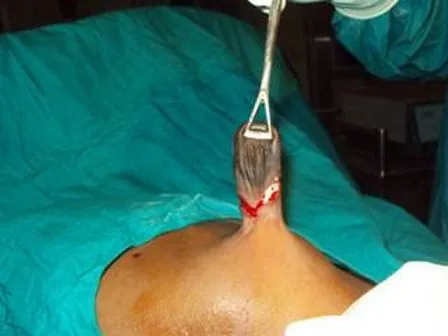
V-shaped cuts leaving two half cones.
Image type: medical_photograph (other_medical_photograph)